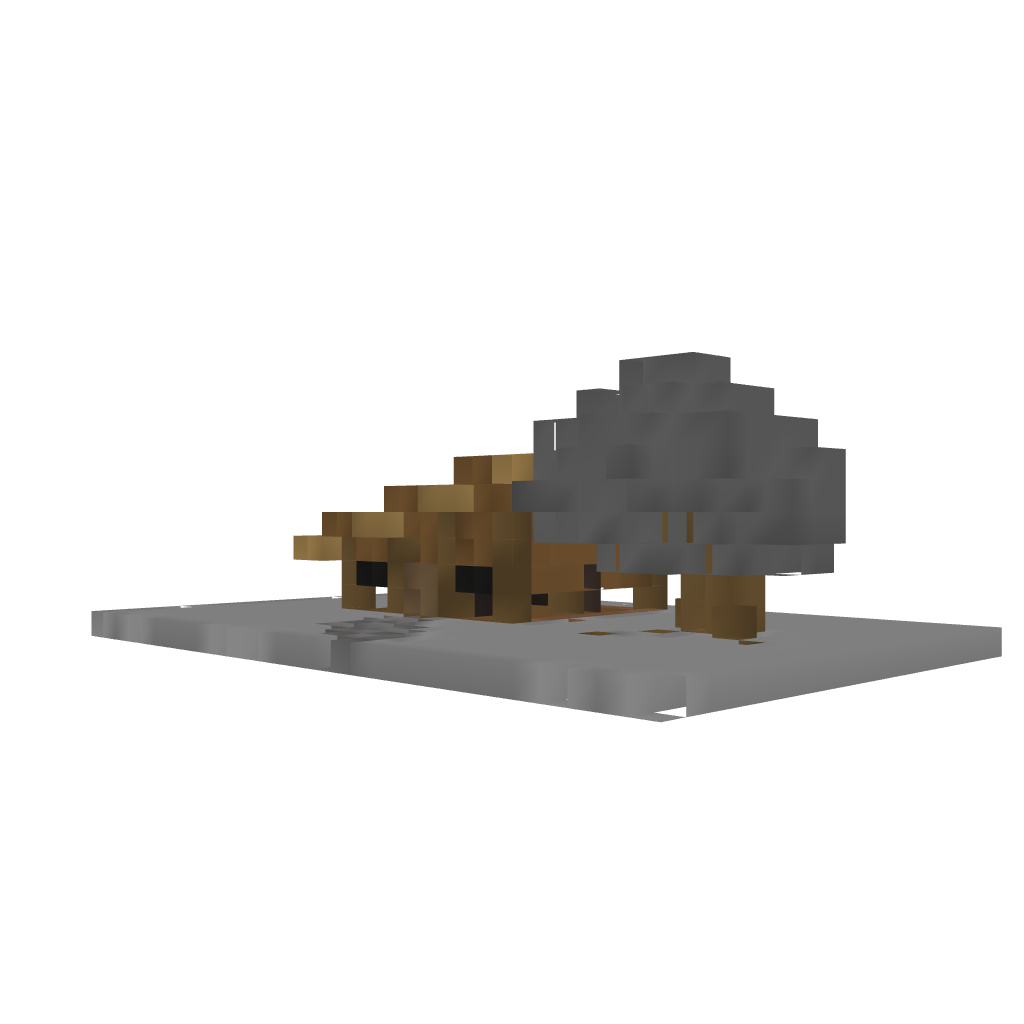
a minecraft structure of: small survival house